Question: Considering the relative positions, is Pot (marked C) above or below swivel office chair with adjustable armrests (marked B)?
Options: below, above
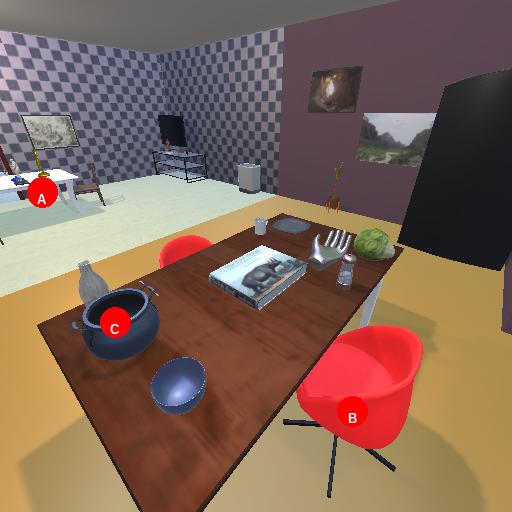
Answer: below